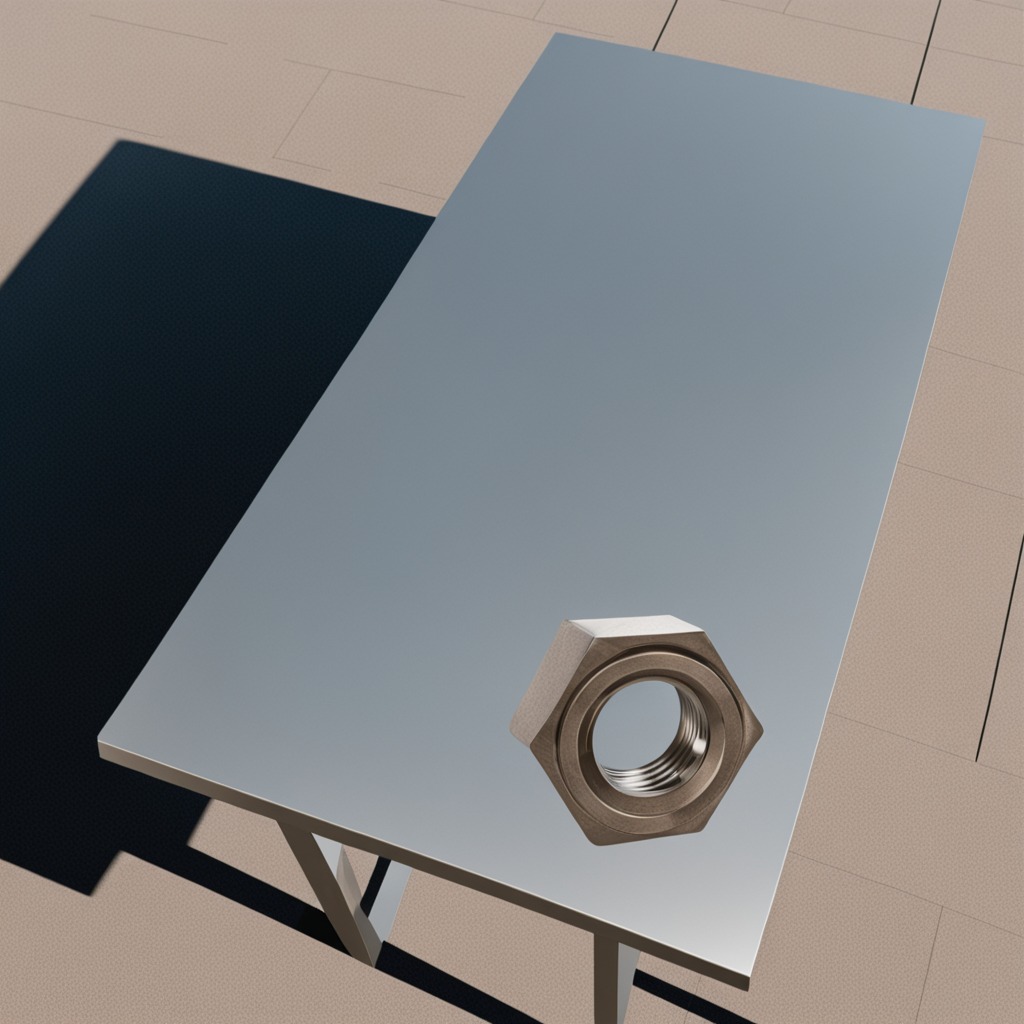
A metal nut is lying on the table.